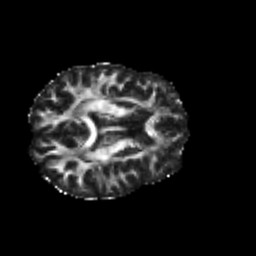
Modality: FA
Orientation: axial
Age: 28
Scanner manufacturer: philips
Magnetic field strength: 3 T
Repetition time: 8.612 s
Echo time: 0.1268 s